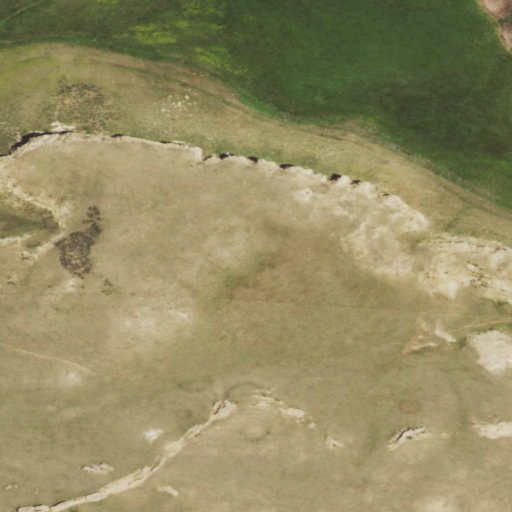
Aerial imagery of mountain in Wyoming named Eagle Hill containing grassland, shrub, herbaceous wetlands, and woody wetlands